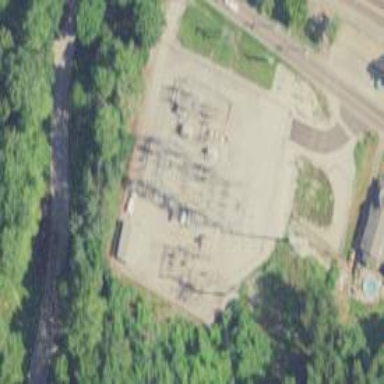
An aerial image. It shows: Power substation.